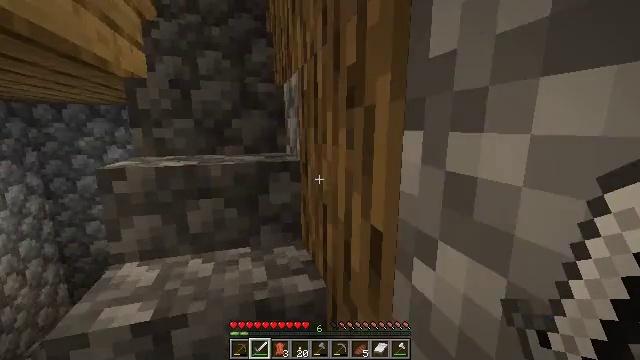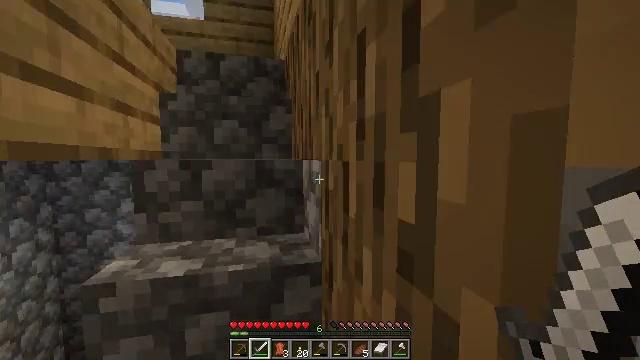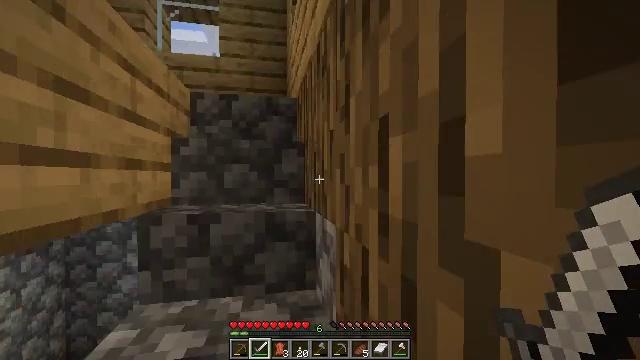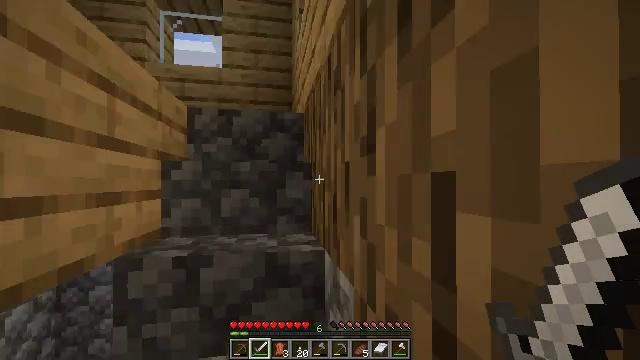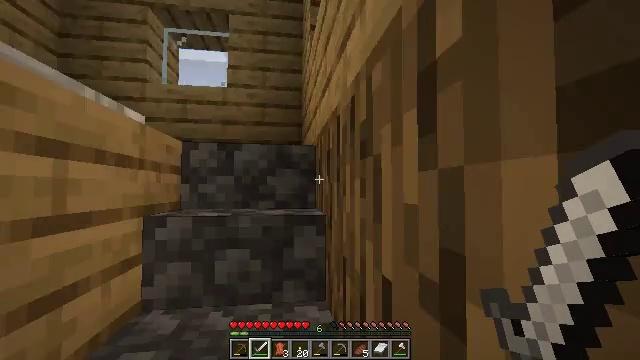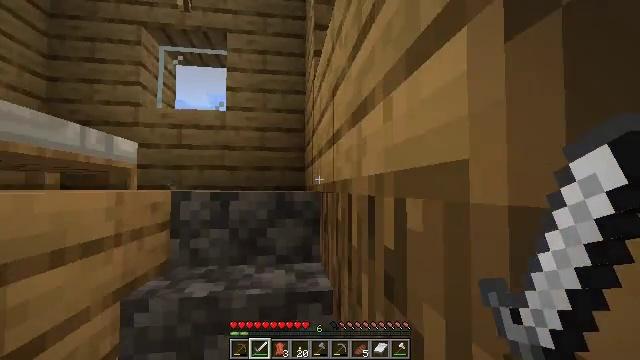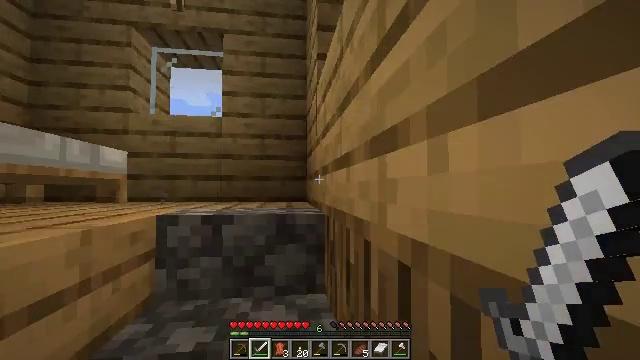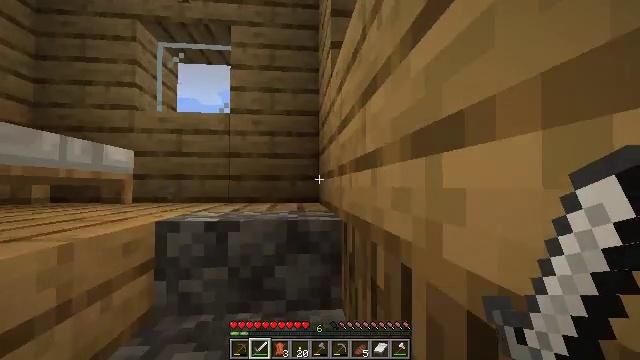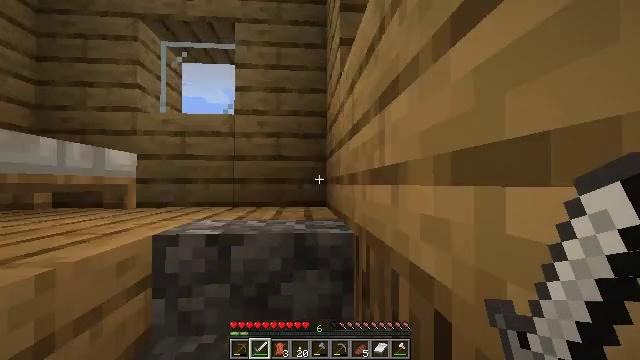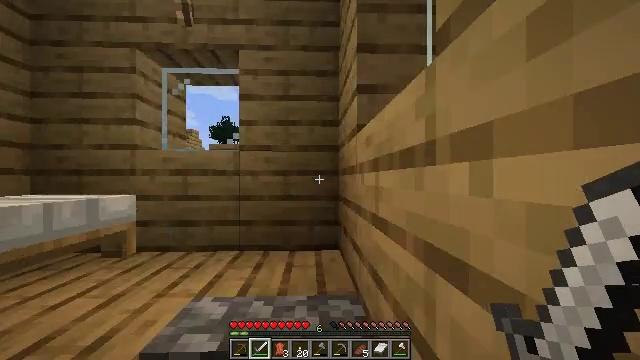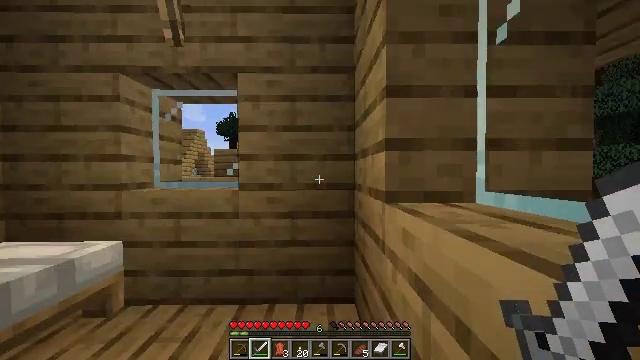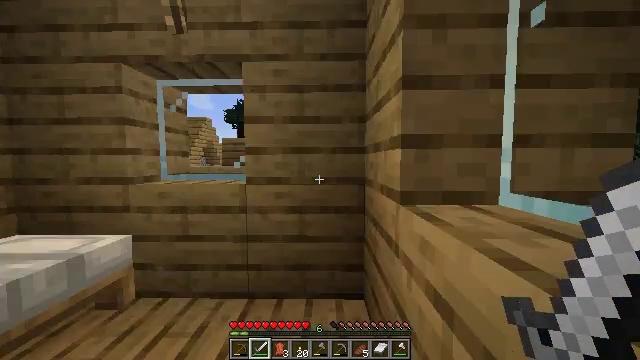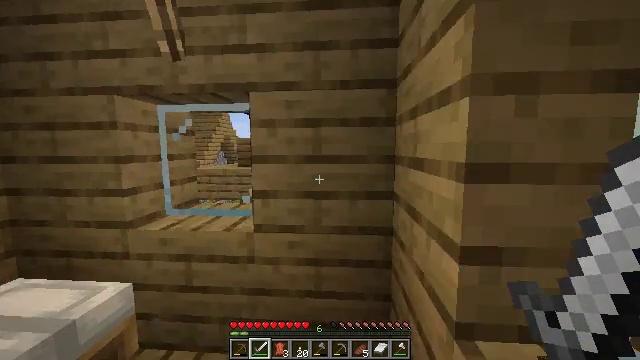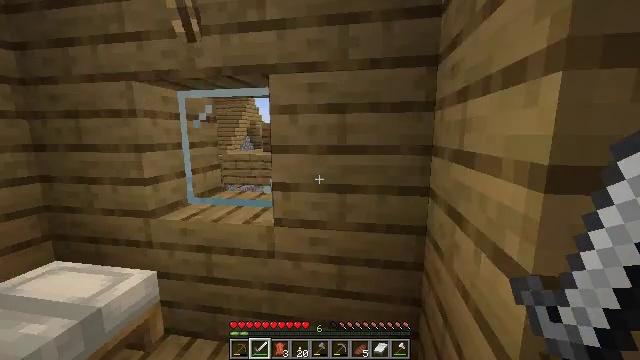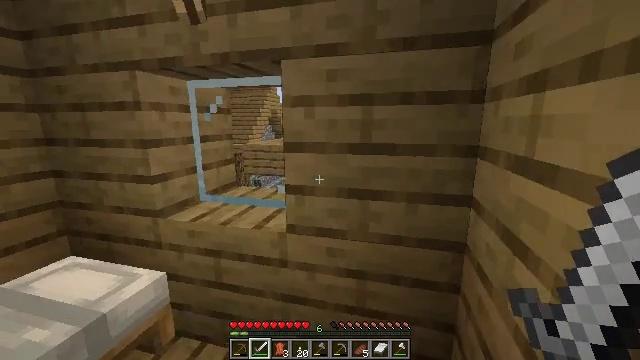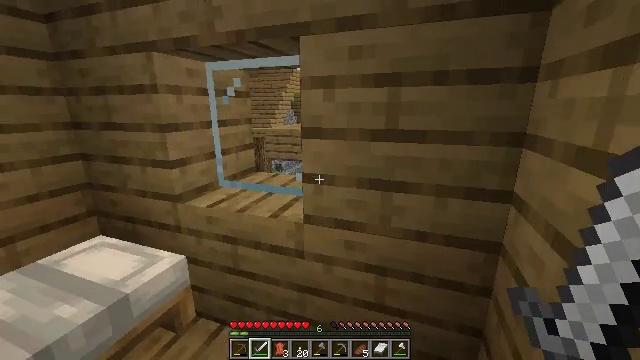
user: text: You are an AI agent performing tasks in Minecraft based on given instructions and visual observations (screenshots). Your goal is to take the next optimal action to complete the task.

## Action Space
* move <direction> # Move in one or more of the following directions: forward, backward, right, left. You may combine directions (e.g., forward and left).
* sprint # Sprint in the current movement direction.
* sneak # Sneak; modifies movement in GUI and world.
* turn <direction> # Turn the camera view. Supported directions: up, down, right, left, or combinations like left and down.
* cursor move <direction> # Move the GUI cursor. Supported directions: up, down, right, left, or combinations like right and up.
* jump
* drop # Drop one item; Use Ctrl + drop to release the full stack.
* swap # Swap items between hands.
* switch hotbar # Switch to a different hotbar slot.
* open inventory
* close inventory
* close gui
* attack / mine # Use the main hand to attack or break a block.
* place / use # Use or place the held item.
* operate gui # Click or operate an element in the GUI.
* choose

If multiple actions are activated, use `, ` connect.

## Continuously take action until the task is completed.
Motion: motion action
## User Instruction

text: Gather hay blocks from the farm.
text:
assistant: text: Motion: move forward, turn left and up
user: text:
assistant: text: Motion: move forward, turn left and up
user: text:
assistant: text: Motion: move forward, turn left and up
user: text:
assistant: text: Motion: move forward, turn left and up
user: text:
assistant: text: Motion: move forward
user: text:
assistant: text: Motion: move forward
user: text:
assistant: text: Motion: move forward, turn left
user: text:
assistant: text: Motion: move forward, turn left
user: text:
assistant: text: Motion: move forward, turn left and down
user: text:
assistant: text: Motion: move forward, turn left and down
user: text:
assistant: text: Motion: move forward, turn left and down
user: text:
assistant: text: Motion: move forward, turn left and down
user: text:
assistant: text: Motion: move forward, turn left and down
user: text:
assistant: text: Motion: move forward, turn left and down
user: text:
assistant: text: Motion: turn left and down
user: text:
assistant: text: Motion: turn left
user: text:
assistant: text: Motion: no_op
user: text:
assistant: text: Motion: no_op
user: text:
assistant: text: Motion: no_op
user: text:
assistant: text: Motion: no_op
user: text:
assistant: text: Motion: turn right
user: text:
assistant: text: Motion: turn left and down
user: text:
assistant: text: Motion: turn left and down
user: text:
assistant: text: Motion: turn left and down
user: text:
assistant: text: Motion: turn left and down
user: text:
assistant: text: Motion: turn left
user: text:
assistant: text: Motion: turn left
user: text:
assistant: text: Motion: turn left
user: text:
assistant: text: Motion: turn left
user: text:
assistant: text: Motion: turn left